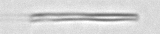
Label: fiber